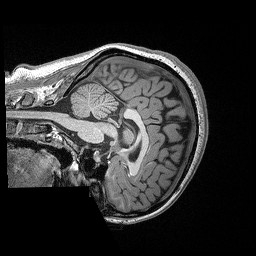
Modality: T1w
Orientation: sagittal
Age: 23
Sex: female